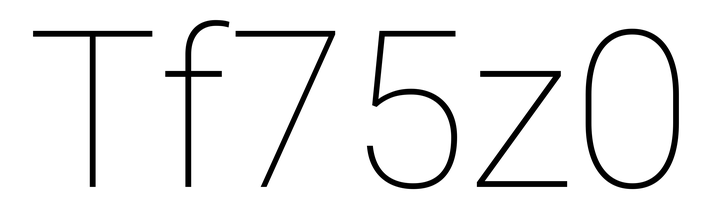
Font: Roboto_Thin